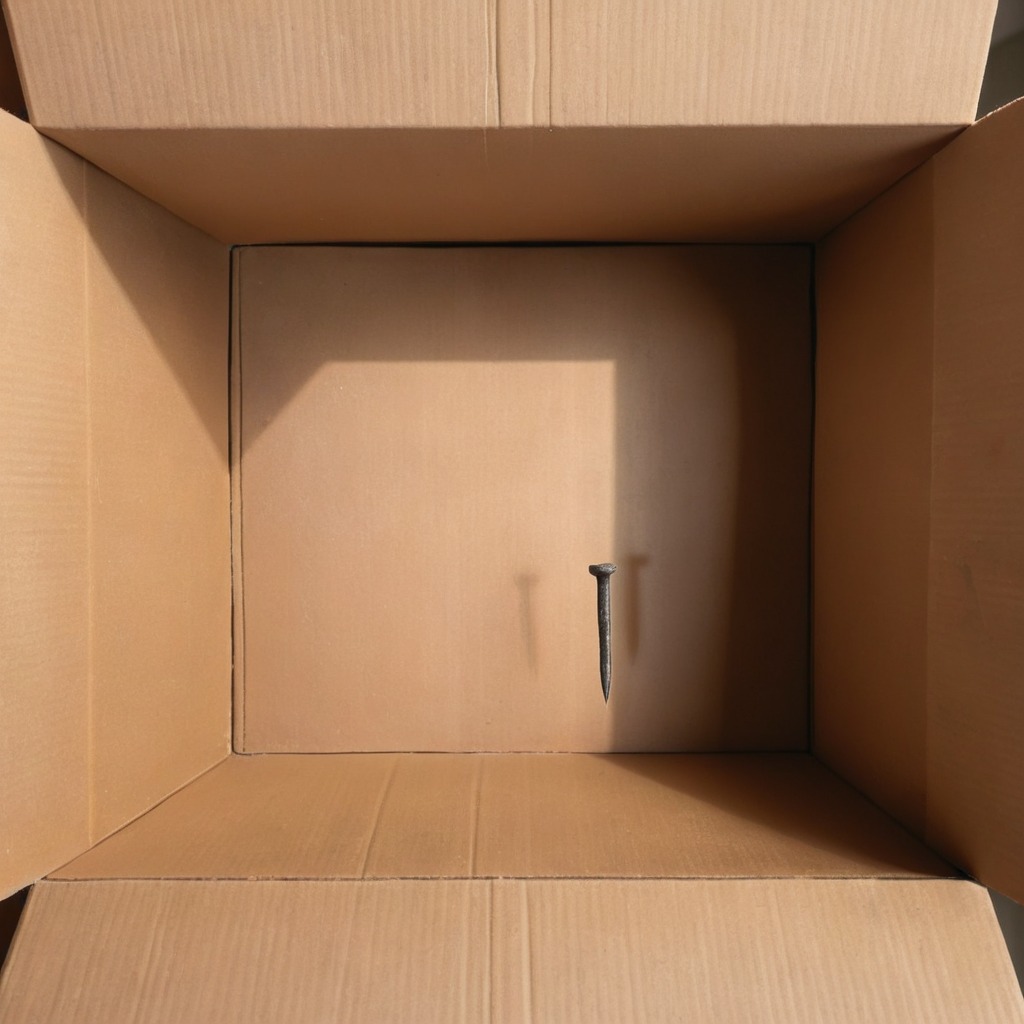
An iron nail lying on a clean dry cardboard box surface in an outdoor workshop during daytime bright natural light soft shadows slightly creased but